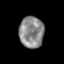
Tissue: prostate
Cell type: T cells
Senescence score: 0.3017
Nuclear area (px): 750
Mean DAPI intensity: 138.409